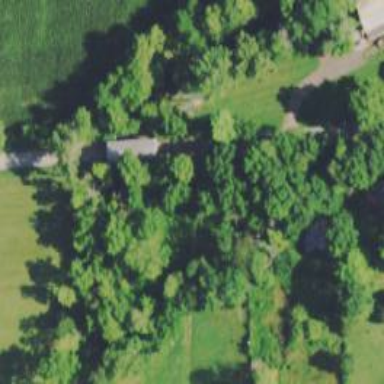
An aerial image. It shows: Covered bridge over unclassified road.